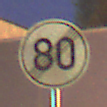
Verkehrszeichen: EndeGeschwindigkeit80
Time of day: Night
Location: Outdoor (Urban)
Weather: PartlyCloudy
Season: NotSpecified
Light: Artificial